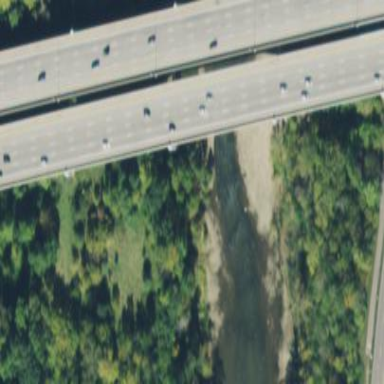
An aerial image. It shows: Man-made bridge.